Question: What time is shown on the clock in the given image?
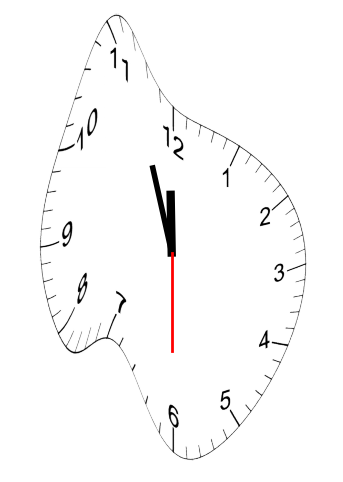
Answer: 11:56:30